Question: I have added 2 floating action buttons to my activity. The problem is that I also have a drawer menu and when I open it my floating buttons remain visible.
This is how my XML file looks like:
'''
<android.support.design.widget.CoordinatorLayout
xmlns:android="http://schemas.android.com/apk/res/android"
xmlns:app="http://schemas.android.com/apk/res-auto"
android:layout_width="match_parent"
android:layout_height="match_parent">
<android.support.v4.widget.DrawerLayout
xmlns:android="http://schemas.android.com/apk/res/android"
android:id="@+id/DrawerLayout"
android:layout_width="match_parent"
android:layout_height="match_parent"
android:elevation="7dp">
<LinearLayout android:layout_width="match_parent"
android:layout_height="match_parent"
android:orientation="vertical">
<include
android:id="@+id/tool_bar"
layout="@layout/tool_bar"
></include>
<LinearLayout
android:id="@+id/viewA"
android:layout_width="match_parent"
android:layout_height="match_parent"
android:layout_weight="0.6"
android:background="#FF8845"
android:orientation="horizontal"/>
<LinearLayout
android:id="@+id/viewB"
android:layout_width="match_parent"
android:layout_height="match_parent"
android:layout_weight="0.4"
android:background="#AF3800"
android:orientation="horizontal">
<ListView
android:id="@+id/listView5"
android:layout_marginTop="20dp"
android:layout_width="wrap_content"
android:layout_height="270dp"></ListView>
</LinearLayout>
</LinearLayout>
<android.support.v7.widget.RecyclerView
android:id="@+id/RecyclerView"
android:layout_width="320dp"
android:layout_height="match_parent"
android:layout_gravity="left"
android:background="#ffffff"
android:scrollbars="vertical">
</android.support.v7.widget.RecyclerView>
</android.support.v4.widget.DrawerLayout>
<android.support.design.widget.FloatingActionButton
android:id="@+id/button_add_new_friend"
android:layout_width="wrap_content"
android:layout_height="wrap_content"
android:layout_margin="16dp"
android:clickable="true"
android:src="@drawable/ic_add_friend"
app:layout_anchor="@id/viewA"
app:layout_anchorGravity="bottom|right|end"/>
<android.support.design.widget.FloatingActionButton
android:id="@+id/button_user_photos"
android:layout_width="wrap_content"
android:layout_height="wrap_content"
android:layout_margin="100dp"
android:clickable="true"
android:src="@drawable/ic_user_photos"
app:layout_anchor="@id/viewA"
app:layout_anchorGravity="bottom|right|end"/>
</android.support.design.widget.CoordinatorLayout>
'''
And this is how they look like:

Any ideas how I can solve this problem?
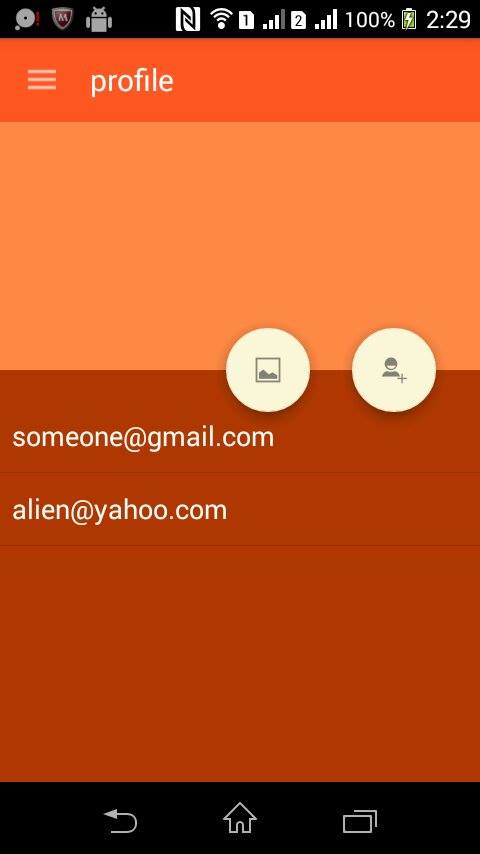
Answer: Set visibility of buttons GONE or INVISIBLE in onDrawerOpened(View view) listener.